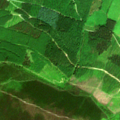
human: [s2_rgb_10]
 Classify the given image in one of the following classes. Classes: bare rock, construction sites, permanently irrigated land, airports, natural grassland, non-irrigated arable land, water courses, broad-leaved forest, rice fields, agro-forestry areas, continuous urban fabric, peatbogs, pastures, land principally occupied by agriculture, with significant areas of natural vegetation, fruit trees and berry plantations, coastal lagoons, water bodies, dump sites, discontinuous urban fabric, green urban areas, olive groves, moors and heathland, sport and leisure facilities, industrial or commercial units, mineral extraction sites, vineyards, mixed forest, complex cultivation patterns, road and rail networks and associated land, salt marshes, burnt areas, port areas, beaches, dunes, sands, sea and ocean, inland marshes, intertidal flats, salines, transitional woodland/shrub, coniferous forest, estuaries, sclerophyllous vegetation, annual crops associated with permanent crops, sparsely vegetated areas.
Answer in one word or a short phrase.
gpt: pastures, broad-leaved forest, coniferous forest, moors and heathland